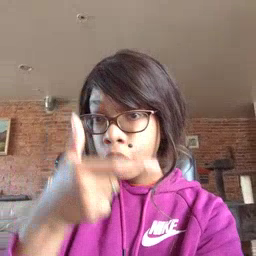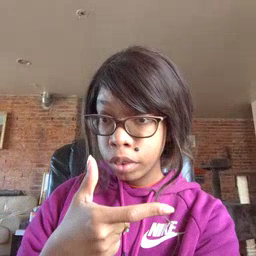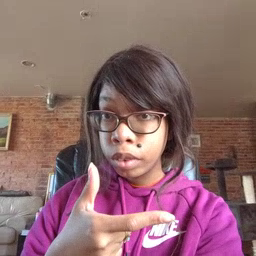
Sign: brother